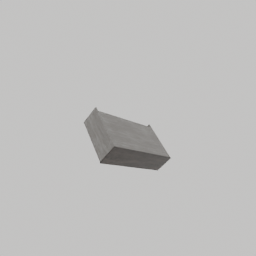
Label: furniture